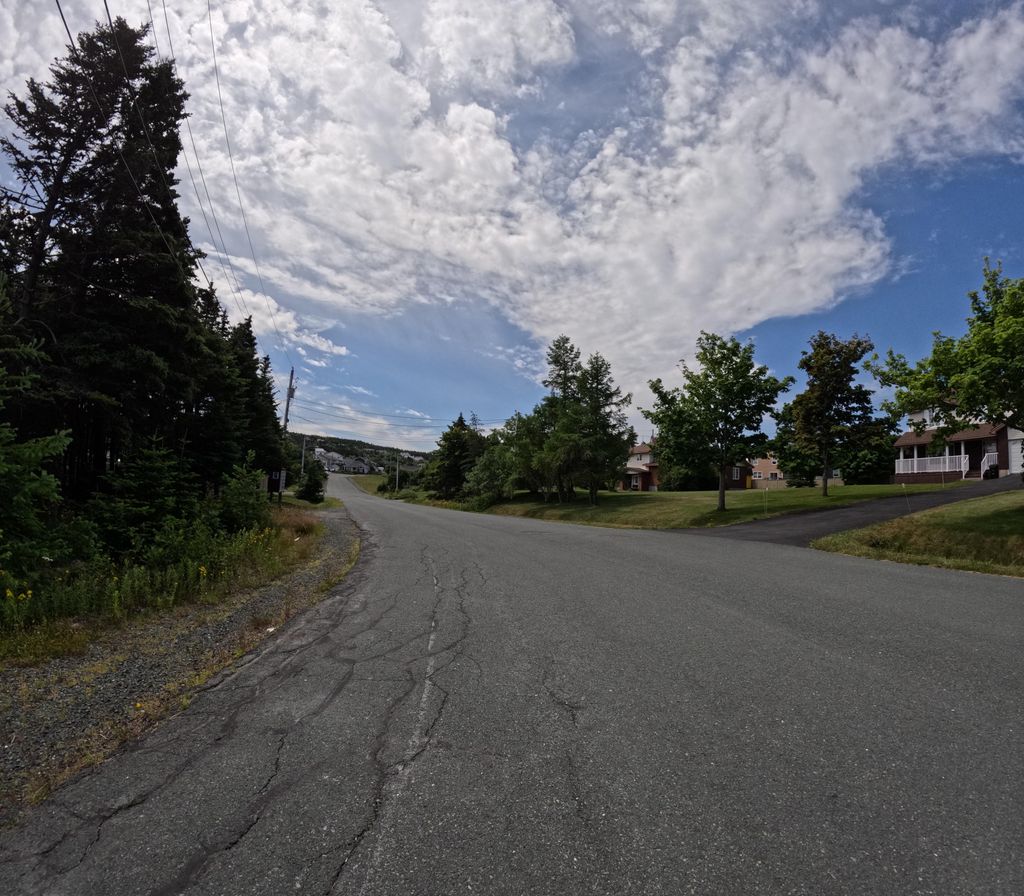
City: st_johns